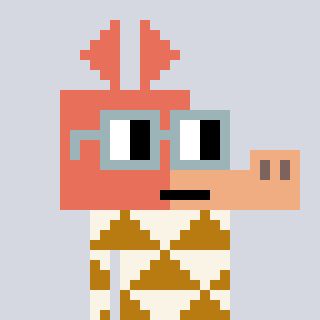
a pixel art character with square dark gray glasses, a aardvark-shaped head and a gold-colored body on a cool background